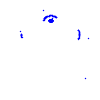
Particle: pion